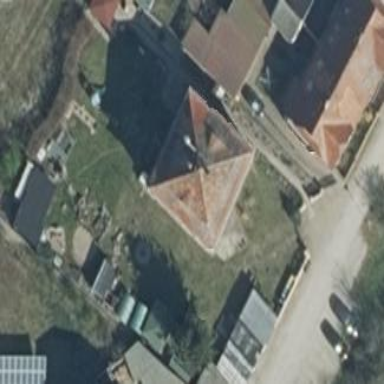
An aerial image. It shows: Detached building with gray pyramidial roof made of roof tiles oriented along its structure.